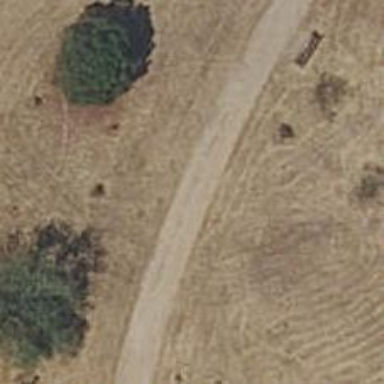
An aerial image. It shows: Unpaved path with excellent trail visibility.